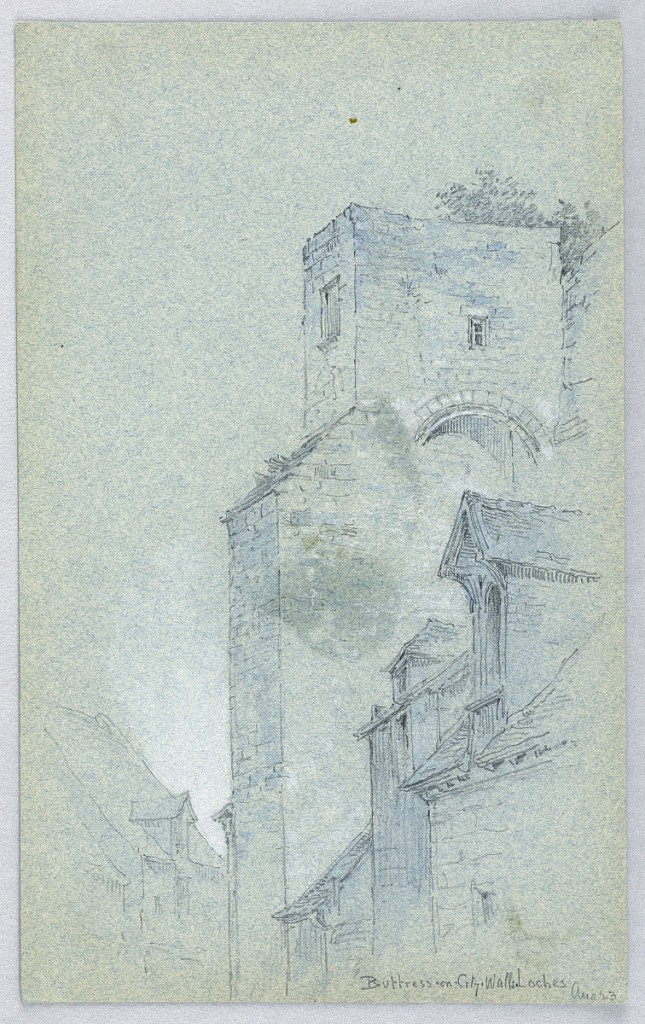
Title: Buttresses on City Walls; Loches
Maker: Arnold William Brunner, American, 1857–1925
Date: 1883
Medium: Graphite, brush with blue wash and white heightening on blue-grey paper
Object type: Drawing
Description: Stone or brick buttress juts from right, Houses below, right and left.